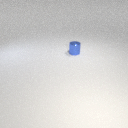
small blue metal cylinder